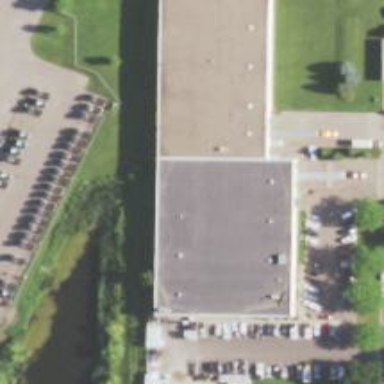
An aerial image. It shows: Industrial building.